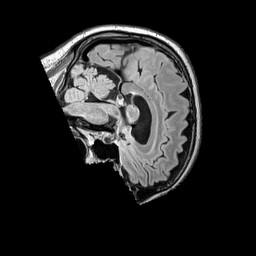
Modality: FLAIR
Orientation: sagittal
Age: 64
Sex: male
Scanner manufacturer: siemens
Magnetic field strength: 3 T
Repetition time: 5 s
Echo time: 0.387 s